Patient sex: M
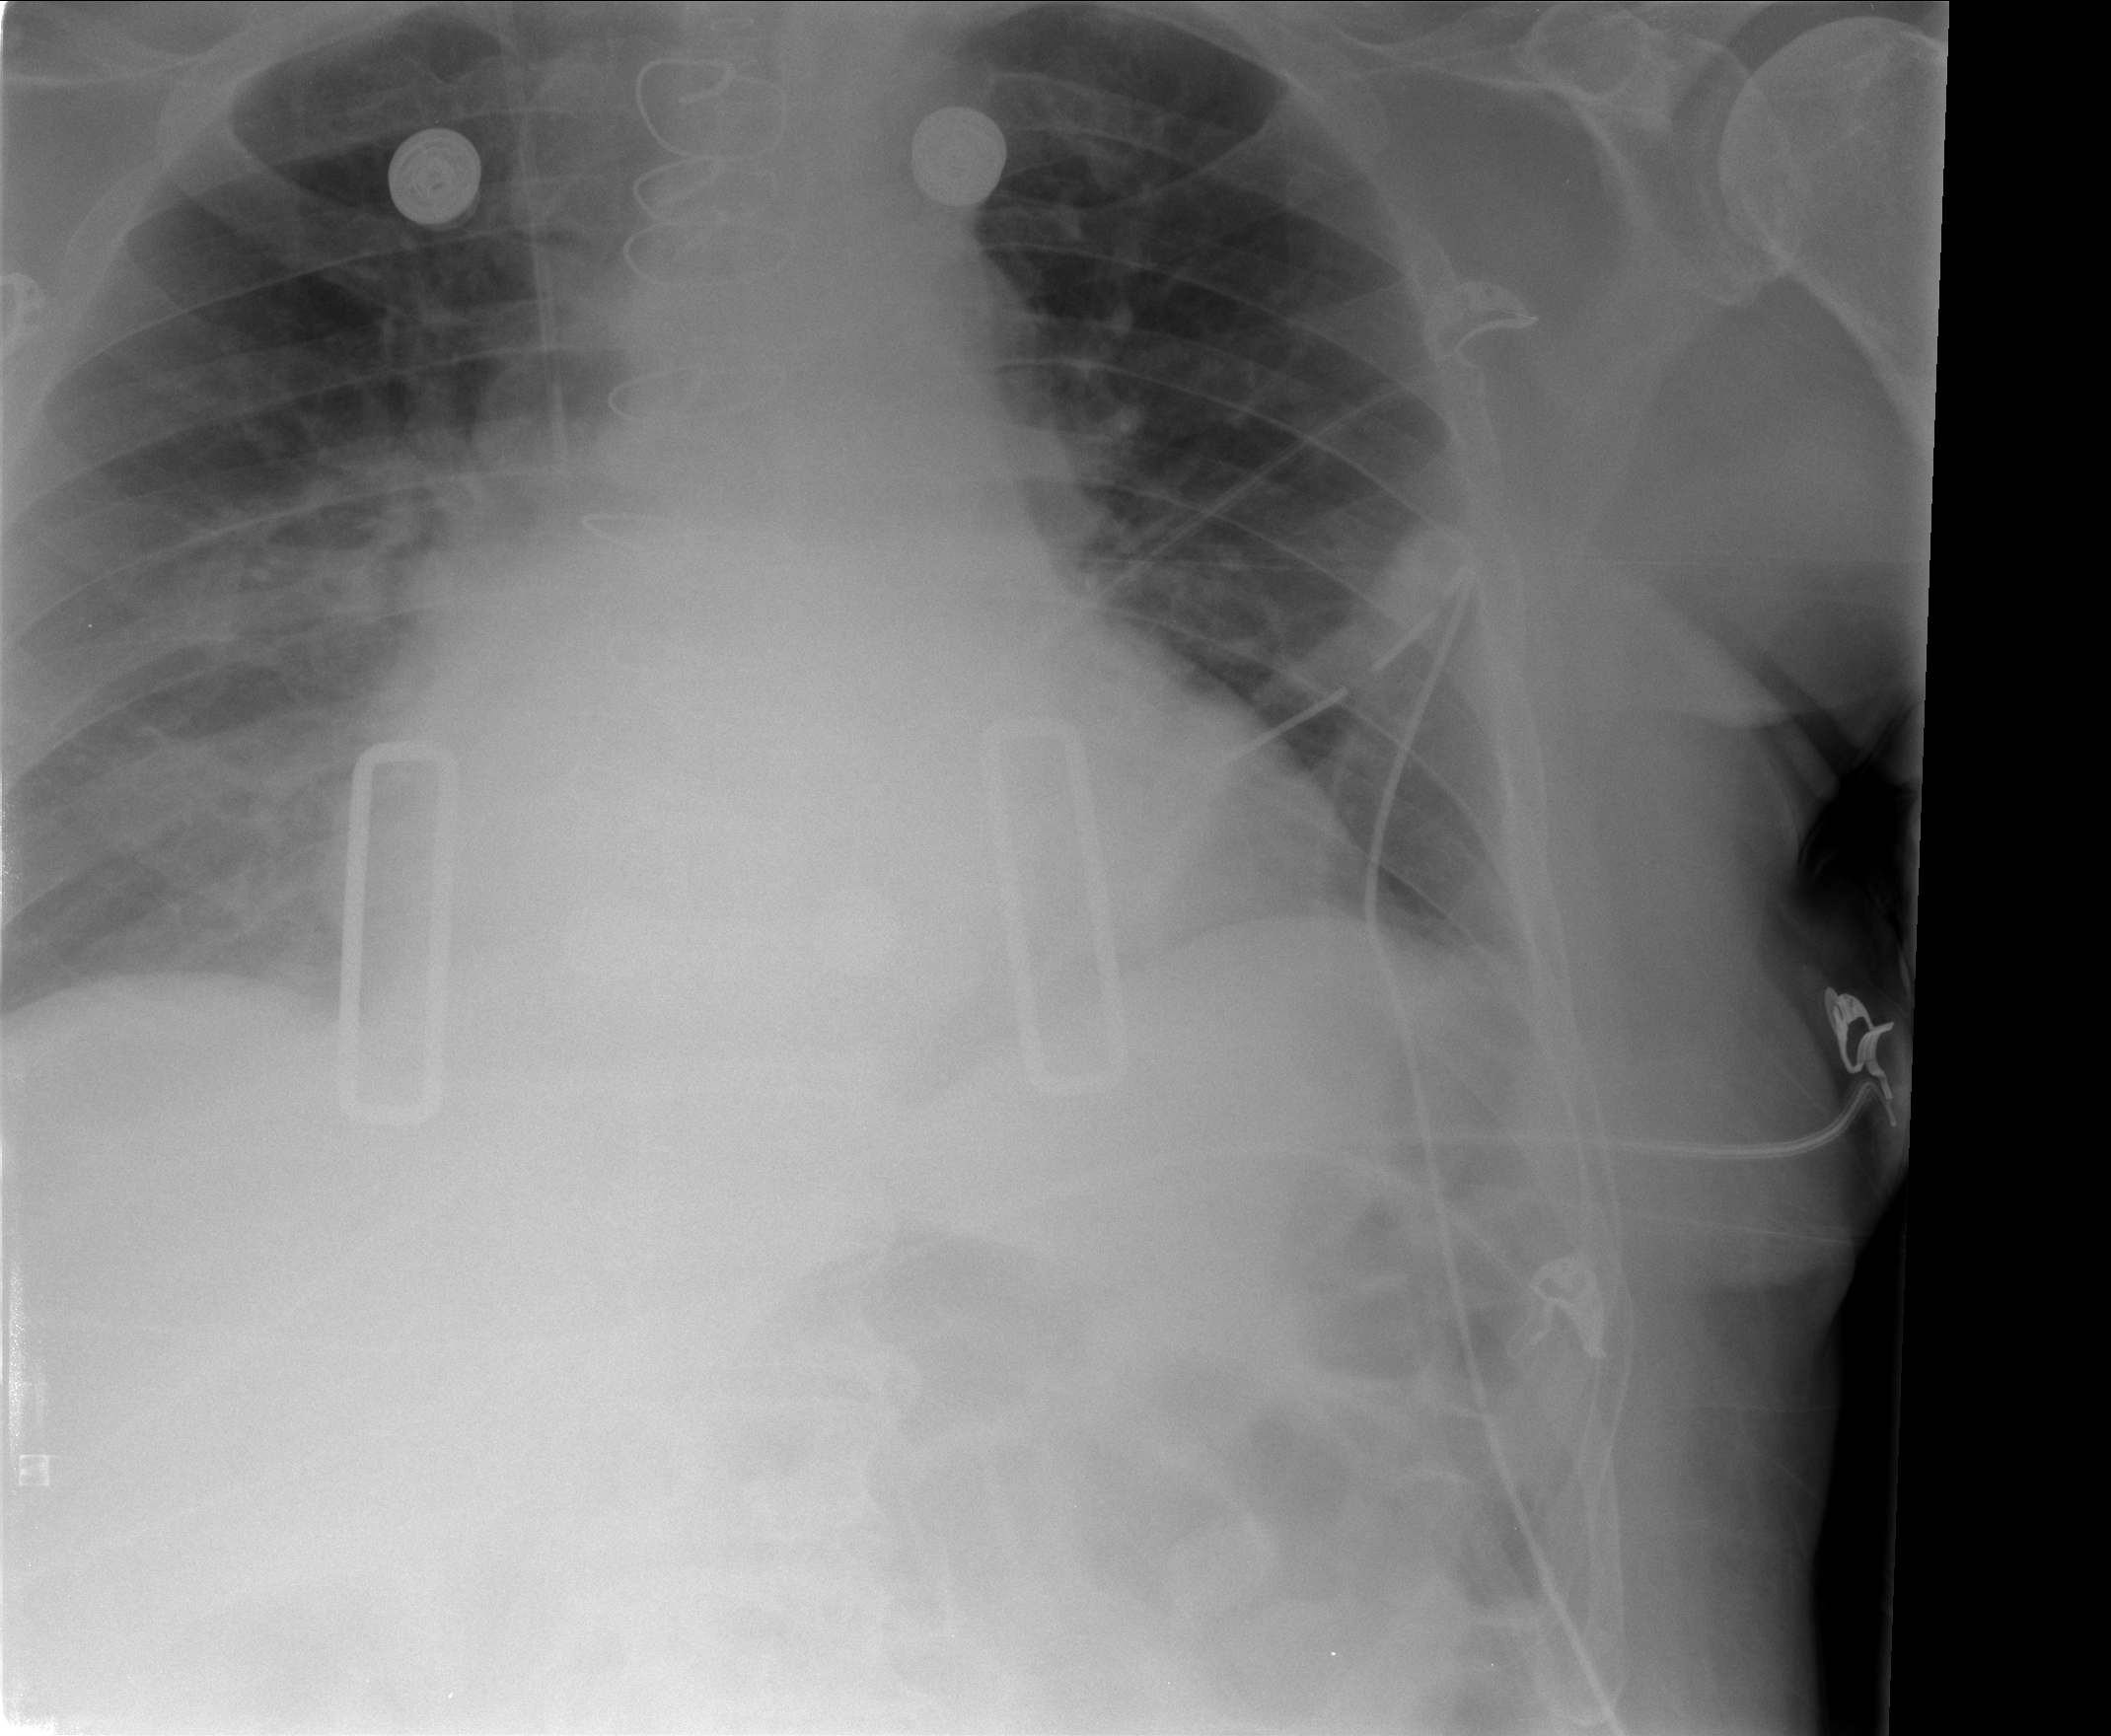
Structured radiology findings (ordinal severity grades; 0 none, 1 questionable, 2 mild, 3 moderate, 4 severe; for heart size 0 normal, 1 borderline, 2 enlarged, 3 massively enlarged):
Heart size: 2
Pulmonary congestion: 0
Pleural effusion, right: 1
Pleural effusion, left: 1
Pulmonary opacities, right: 0
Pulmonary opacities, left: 0
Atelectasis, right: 2
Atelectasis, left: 2